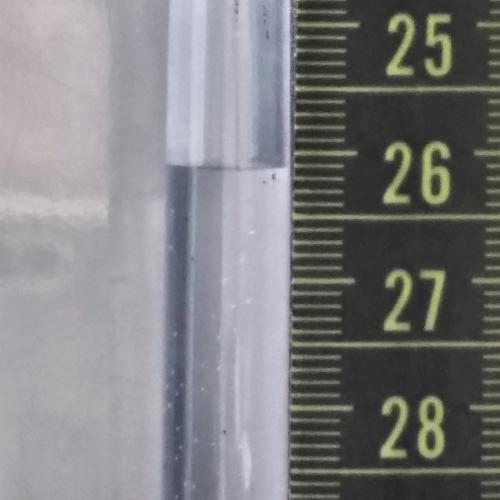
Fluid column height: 26.1 cm